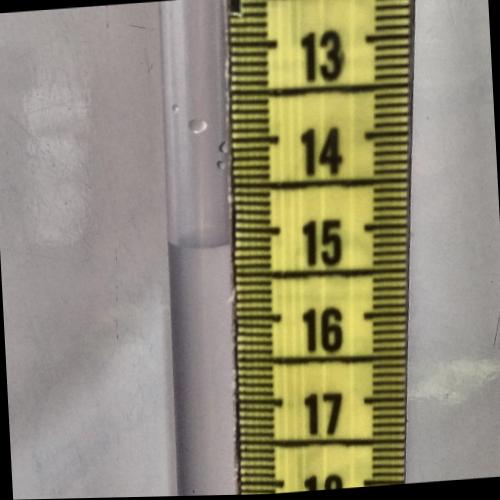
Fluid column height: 15.2 cm